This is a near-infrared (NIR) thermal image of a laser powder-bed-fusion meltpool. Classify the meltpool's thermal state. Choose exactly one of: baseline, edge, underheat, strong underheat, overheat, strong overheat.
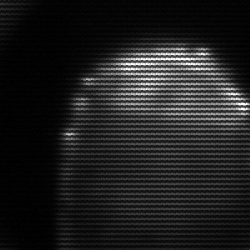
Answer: edge